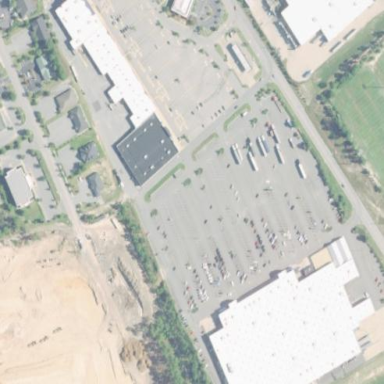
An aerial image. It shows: Retail area.